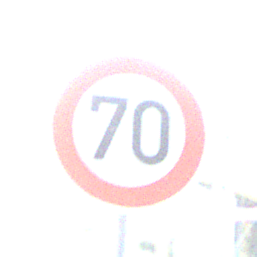
Verkehrszeichen: Geschwindigkeit70
Umgebung: Outdoor, Urban
Tageszeit: SunriseSunset
Wetter: PartlyCloudy
Licht: Natural
Jahreszeit: NotSpecified
Kontrast: MediumContrast